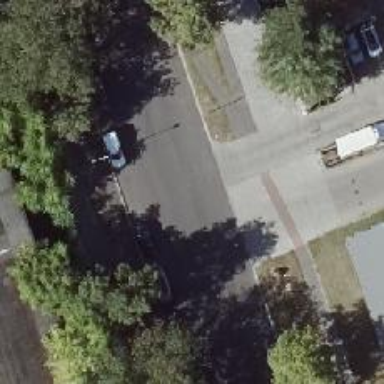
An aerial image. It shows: Residential road with asphalt surface. It includes cycle track.